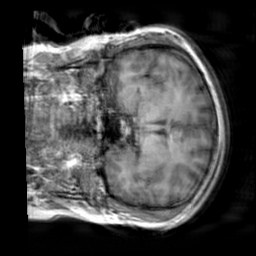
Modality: T1w
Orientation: coronal
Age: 29
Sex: female
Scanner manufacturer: siemens
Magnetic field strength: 3 T
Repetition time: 2.3 s
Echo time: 0.00303 s